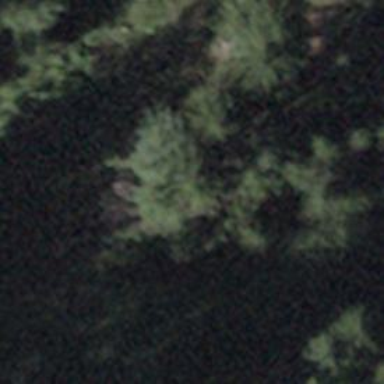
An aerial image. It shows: Evergreen needle-leaved tree.